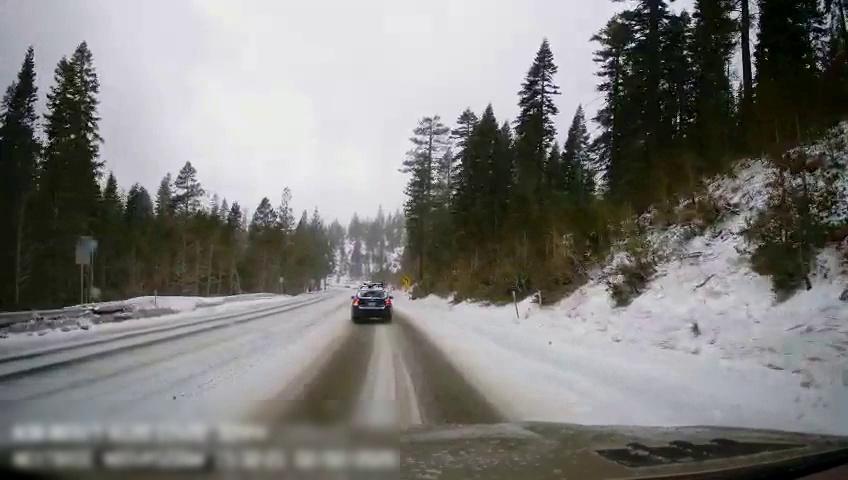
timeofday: Day
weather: Snowy
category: Drivable Space
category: Vehicles | Car
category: Traffic | Signs